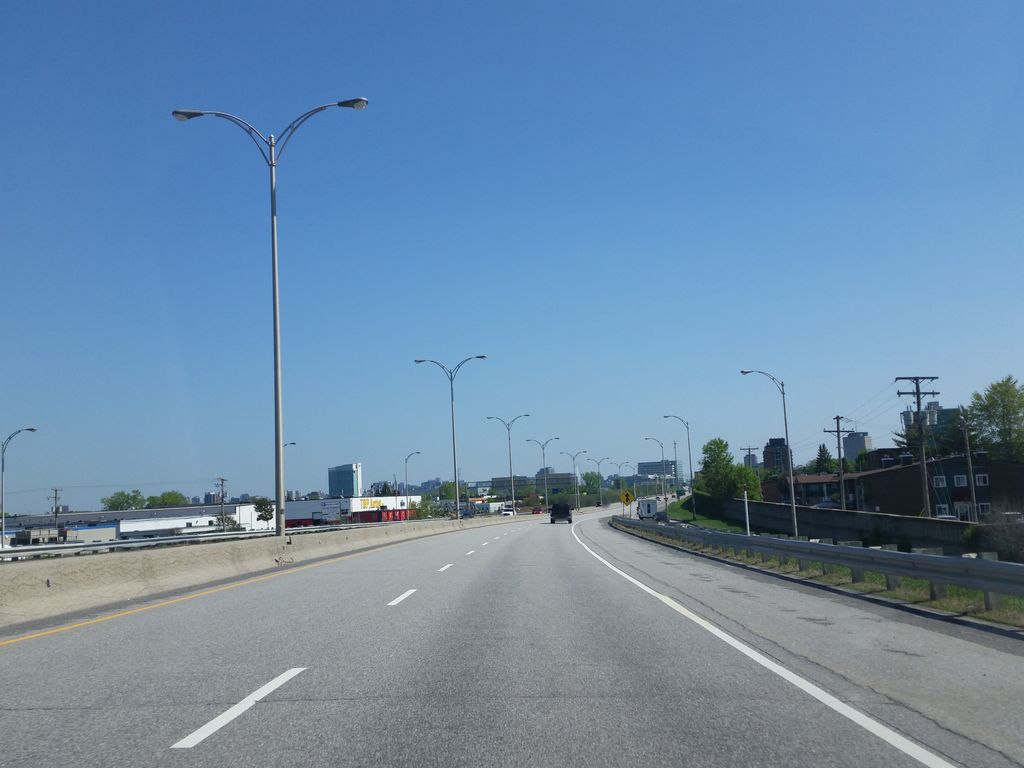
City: ottawa-gatineau